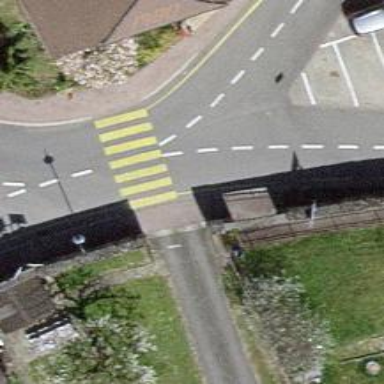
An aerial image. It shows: Zebra crossing on the road.